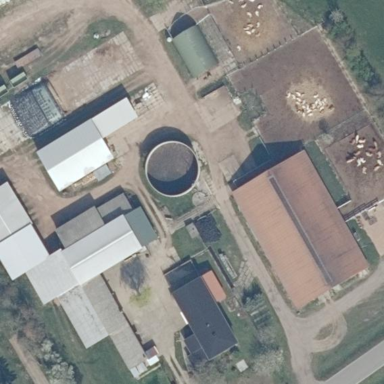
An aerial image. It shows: Farmyard area.